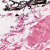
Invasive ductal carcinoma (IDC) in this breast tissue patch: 0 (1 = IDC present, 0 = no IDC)